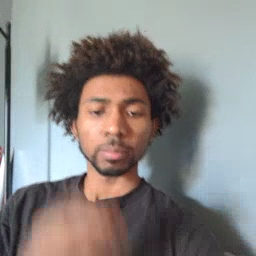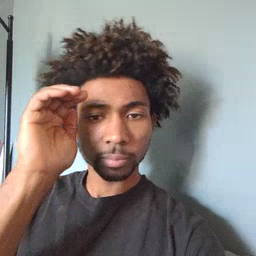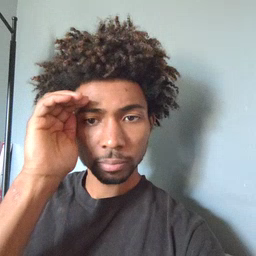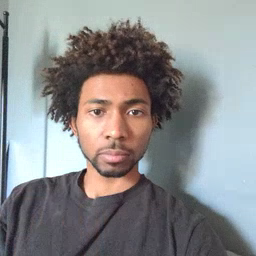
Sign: listen